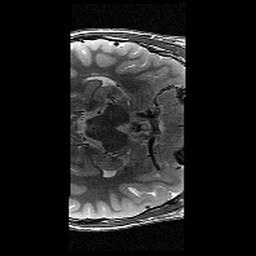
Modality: T2w
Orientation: axial
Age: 11
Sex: male
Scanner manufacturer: siemens
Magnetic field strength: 3 T
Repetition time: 9.23 s
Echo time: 0.067 s